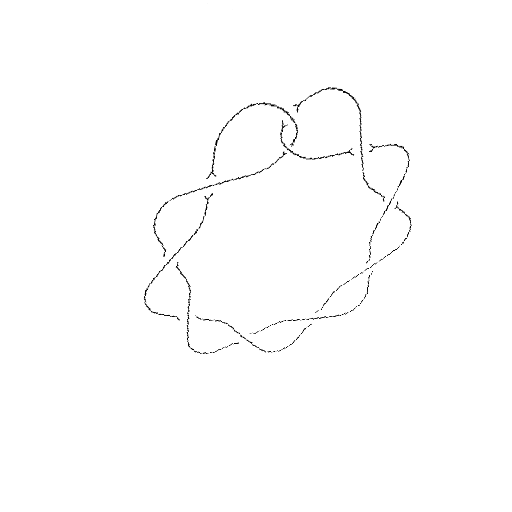
Crossing number: 10